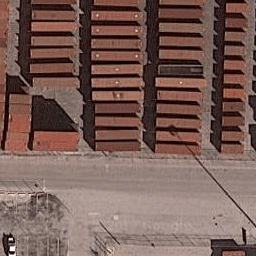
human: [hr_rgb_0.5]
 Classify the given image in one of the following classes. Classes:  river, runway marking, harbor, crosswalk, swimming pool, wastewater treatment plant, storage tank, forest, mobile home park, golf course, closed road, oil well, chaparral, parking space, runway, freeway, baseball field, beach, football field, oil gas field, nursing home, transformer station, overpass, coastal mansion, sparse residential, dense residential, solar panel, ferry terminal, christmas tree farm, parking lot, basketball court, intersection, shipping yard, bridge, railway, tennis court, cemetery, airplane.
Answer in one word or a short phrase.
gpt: shipping yard